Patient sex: M
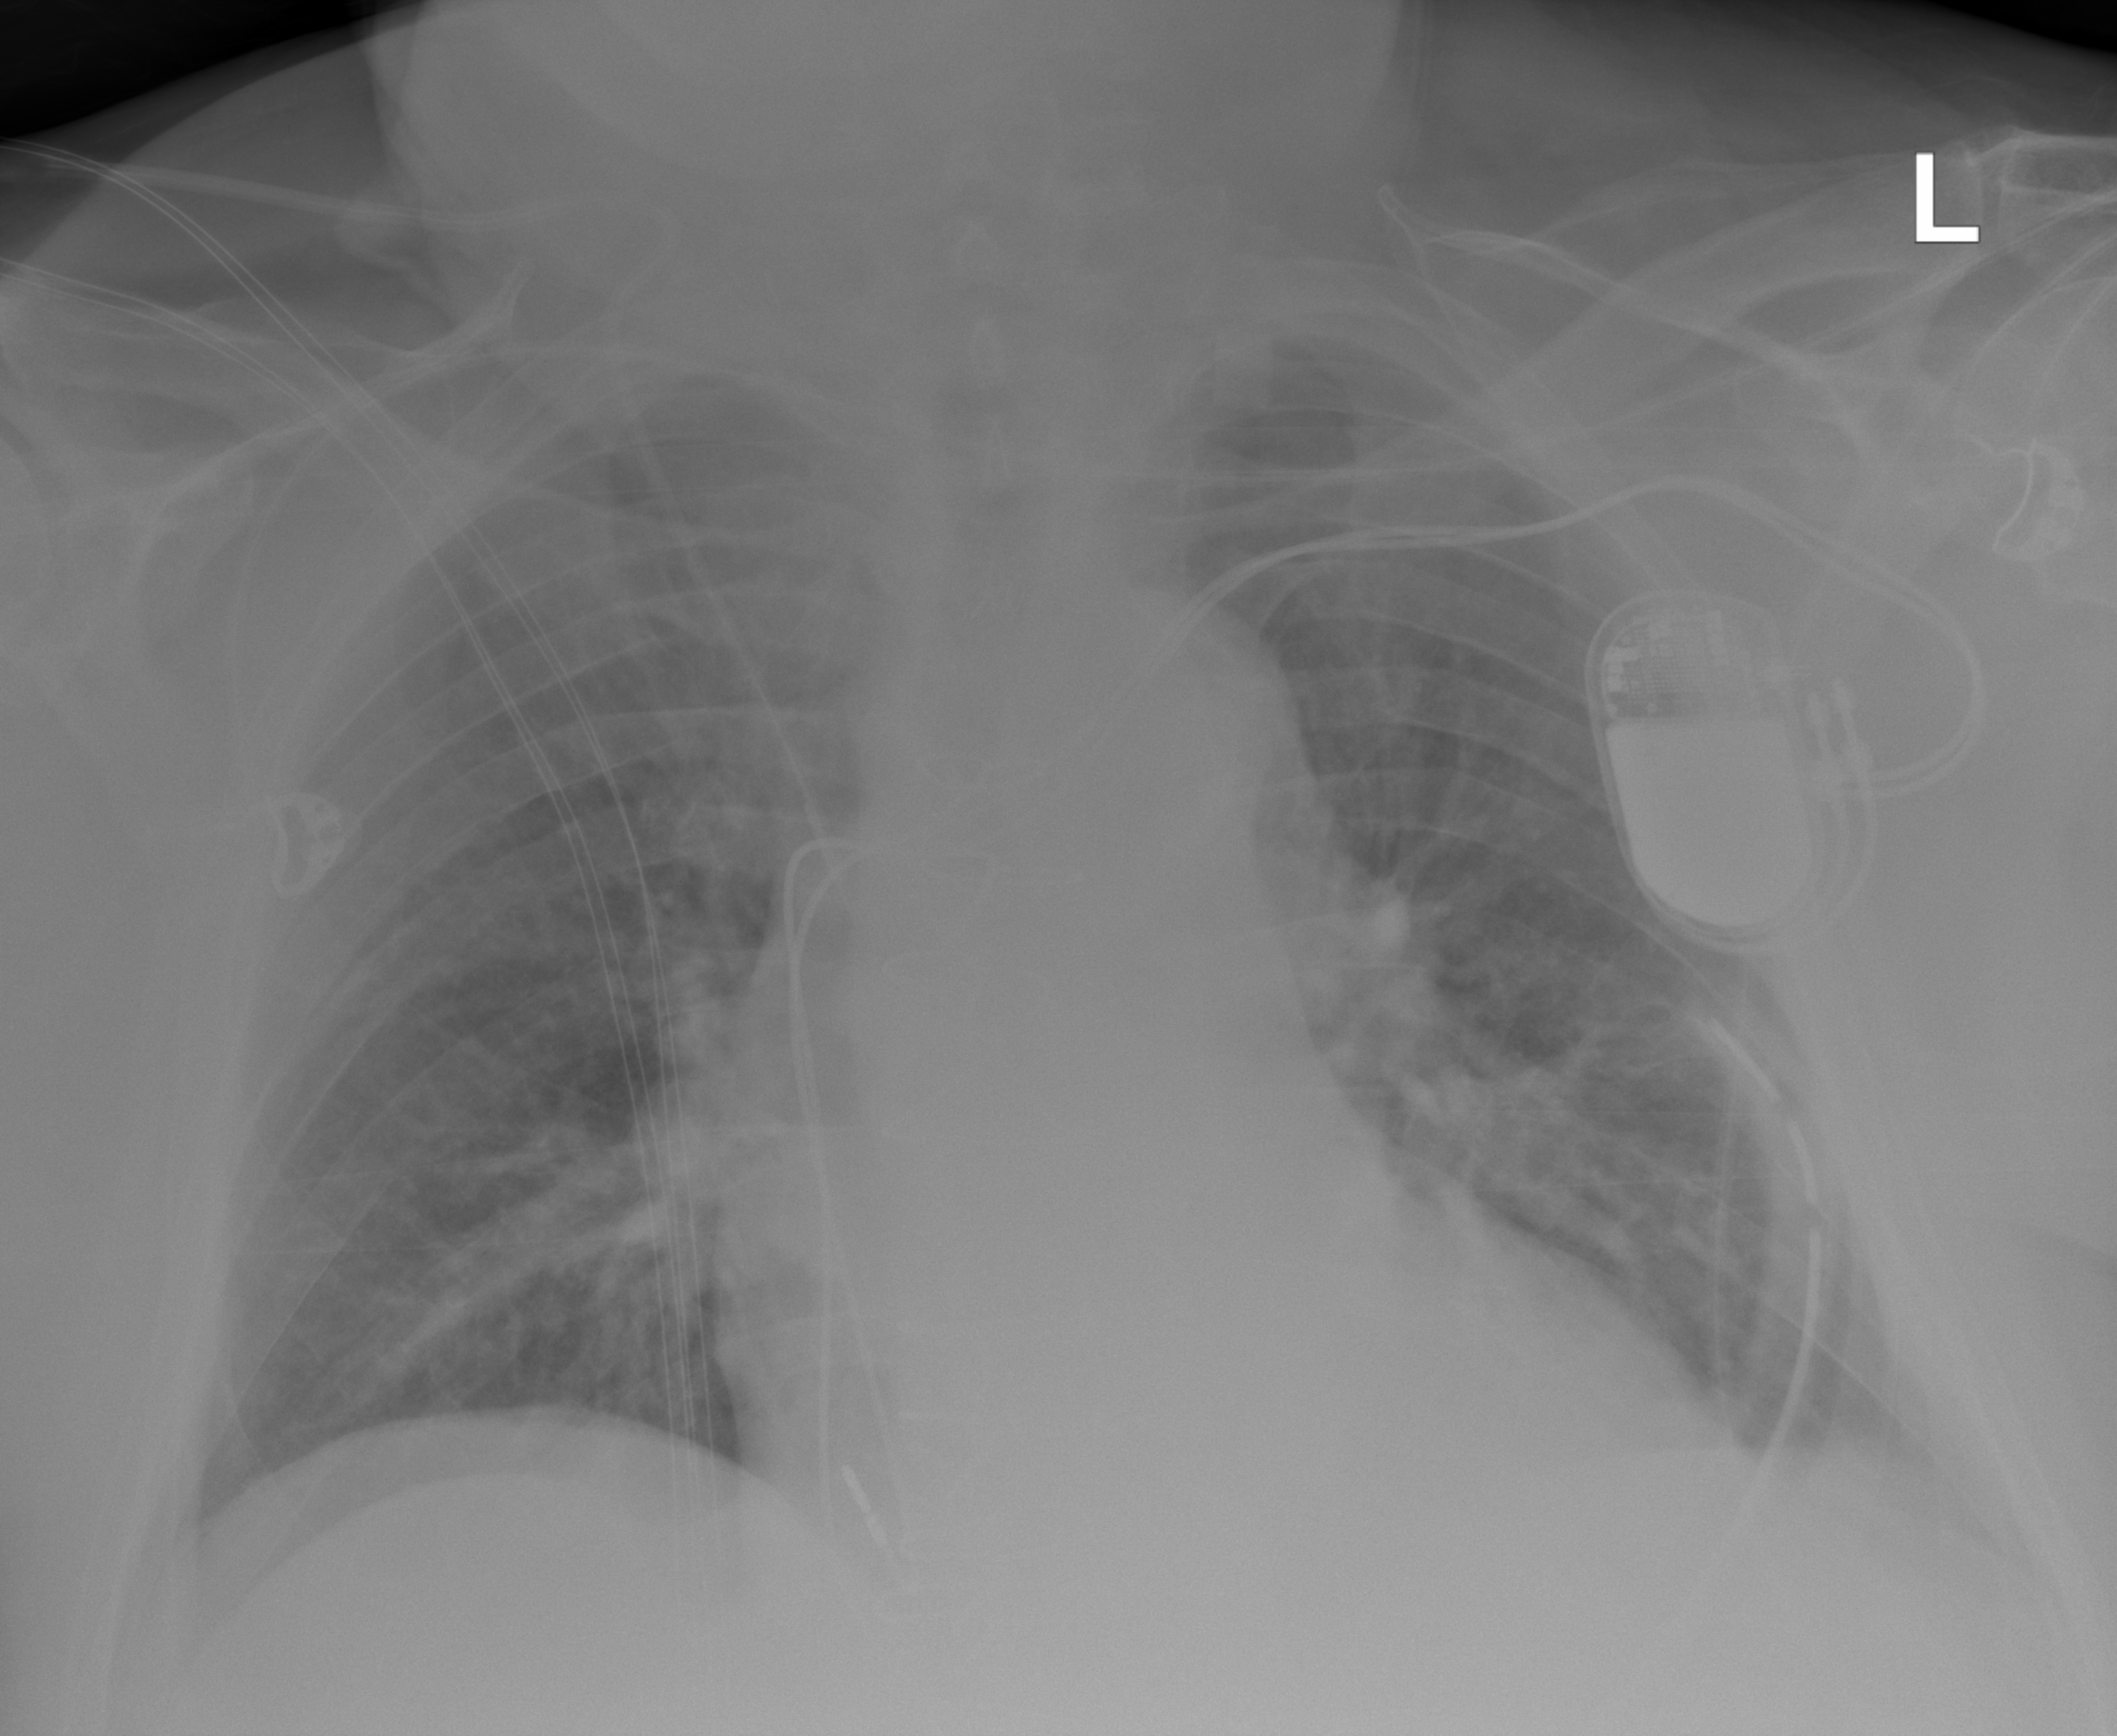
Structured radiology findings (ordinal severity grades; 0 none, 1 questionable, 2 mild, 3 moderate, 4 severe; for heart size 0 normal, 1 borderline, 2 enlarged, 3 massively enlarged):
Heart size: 2
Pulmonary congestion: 2
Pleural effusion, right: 0
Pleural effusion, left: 0
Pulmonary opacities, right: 2
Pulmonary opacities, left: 2
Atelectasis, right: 2
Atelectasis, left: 2